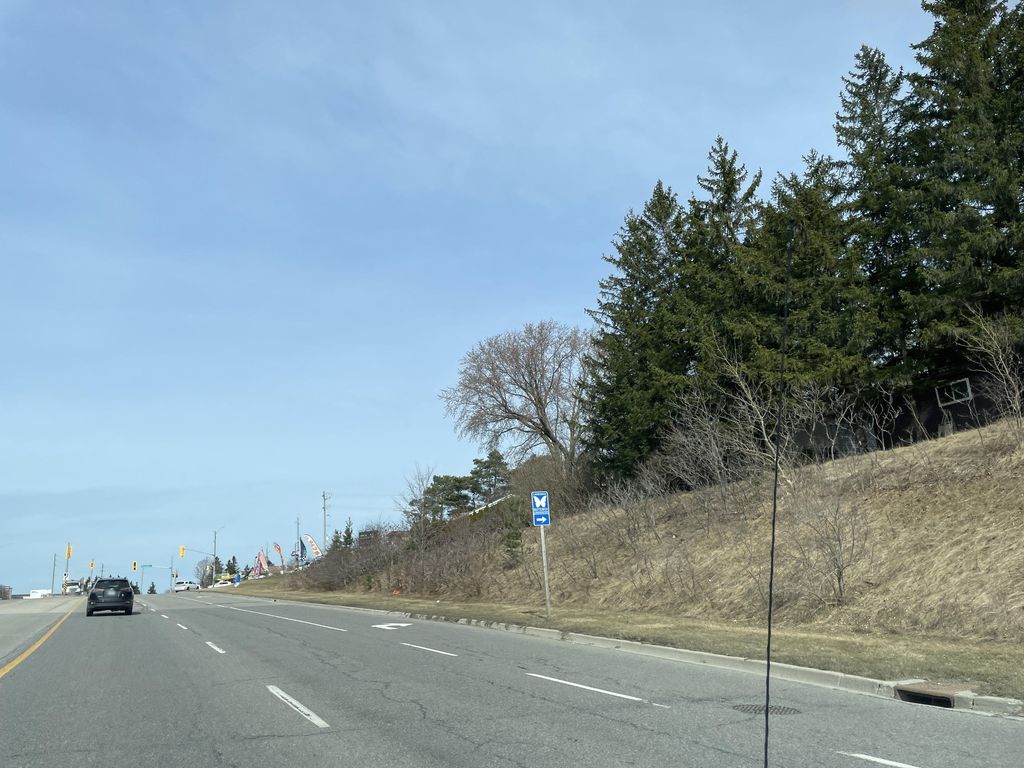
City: kitchener-waterloo